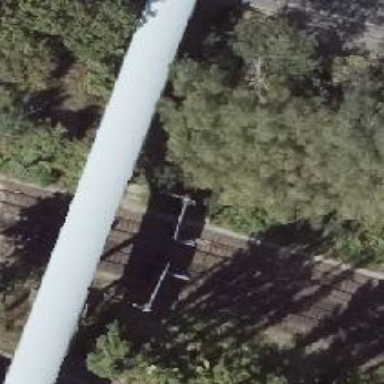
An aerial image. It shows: Railway signal.